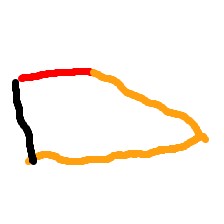
Shape: trapezoid